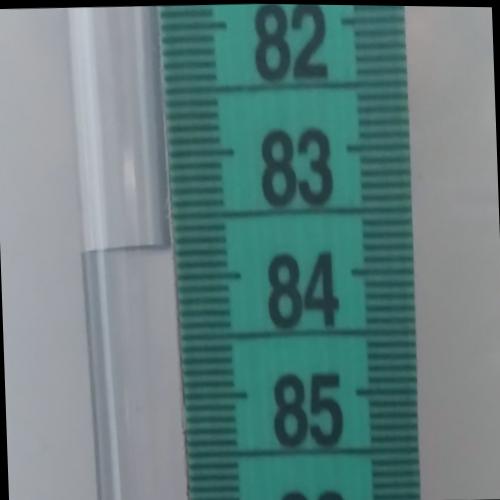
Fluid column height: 83.8 cm